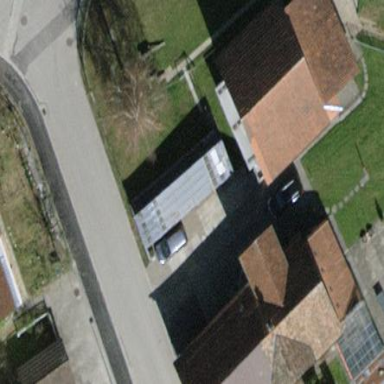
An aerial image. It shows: View of roof of building.